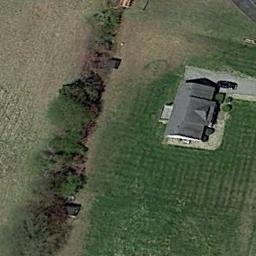
Label: residential